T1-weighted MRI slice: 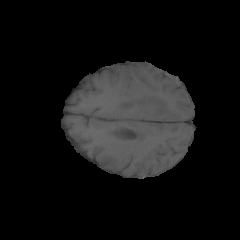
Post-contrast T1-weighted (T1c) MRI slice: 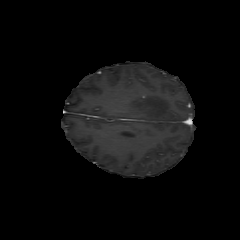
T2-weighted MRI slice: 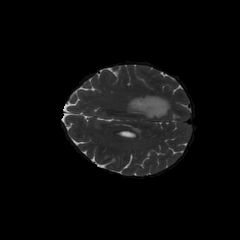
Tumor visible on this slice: yes